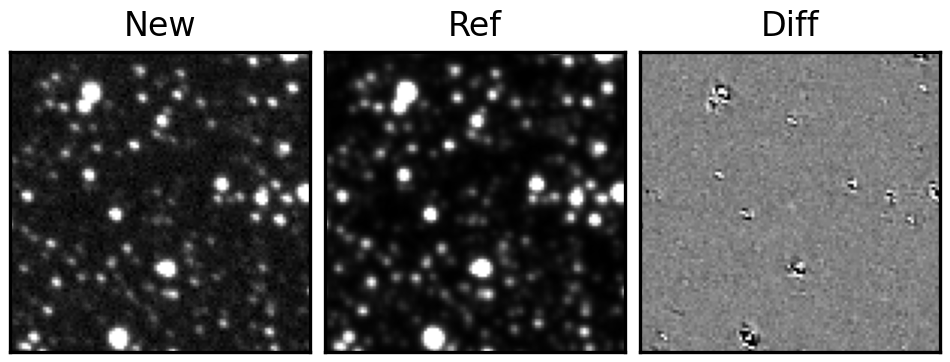
Label: real